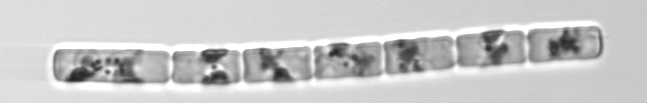
Label: Guinardia_delicatula